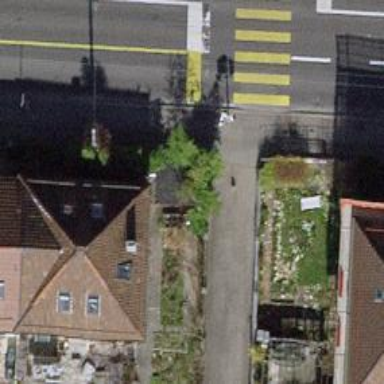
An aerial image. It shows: Bollard barrier.